Question: I'm working on optimizing a site and I've been able to get all of the pages to load in around 2 seconds just by optimizing the images with photoshop but, I have one page that doesn't seem to react like the rest. When I open up the developer tools in Chrome and watch the waterfall timeline of the loading elements it shows that there is a lag of over 3 seconds just to load the document. The fastest time I've ever been able to get the page to load is around 7 seconds, which is way longer than it should be since the page is only 895 kB.
Is this a server issue or is there some faulty code in the specific page? It makes me wonder because other pages on the same website load much faster even though their size is greater. Any help from you would be awesome!
Link to webpage: <URL>

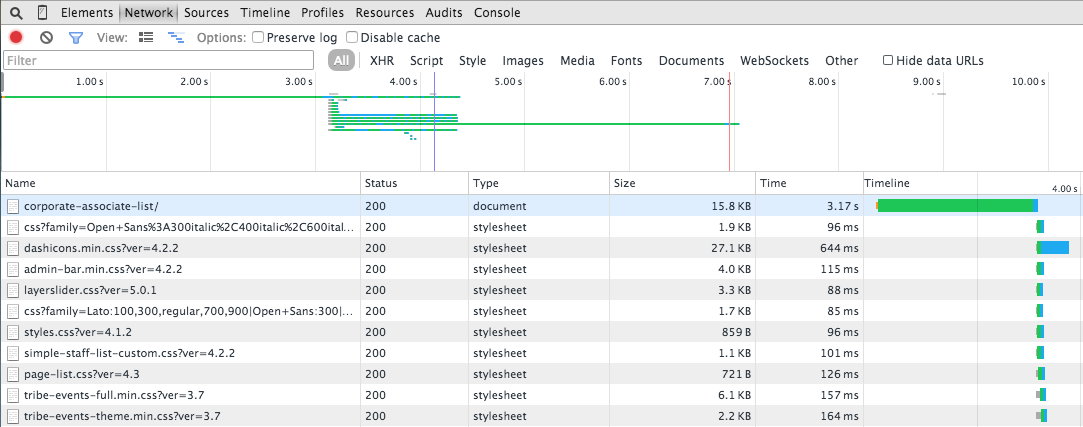
Answer: A cache plugin probably will solve your problem since no query will be called to db unless something in the page changed.
I used 2 of them and both speed up sites. (But only use one, you cant use both at the same time.)
1. Wp-rocket http://wp-rocket.me/
2. Wordpress super cache https://wordpress.org/plugins/wp-super-cache/